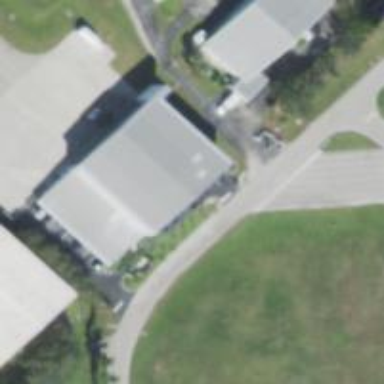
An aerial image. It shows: Hangar at the airport.